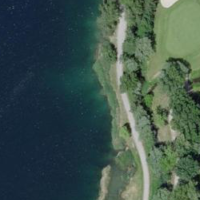
EUNIS habitat code: 53
Species observed at this site:
Fulica atra